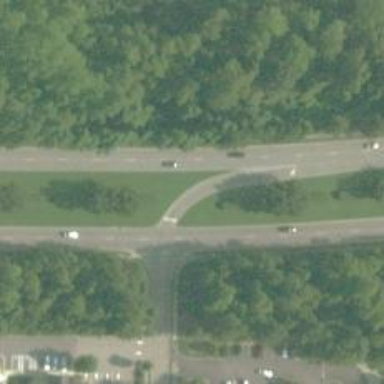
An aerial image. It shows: Asphalt road with primary link designation.